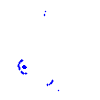
Particle: proton